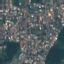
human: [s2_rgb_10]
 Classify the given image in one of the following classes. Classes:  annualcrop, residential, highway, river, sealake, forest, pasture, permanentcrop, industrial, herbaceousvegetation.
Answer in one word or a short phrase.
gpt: Residential